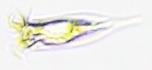
Label: Tintinnid